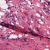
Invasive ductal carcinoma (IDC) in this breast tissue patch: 1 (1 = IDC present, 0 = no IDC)